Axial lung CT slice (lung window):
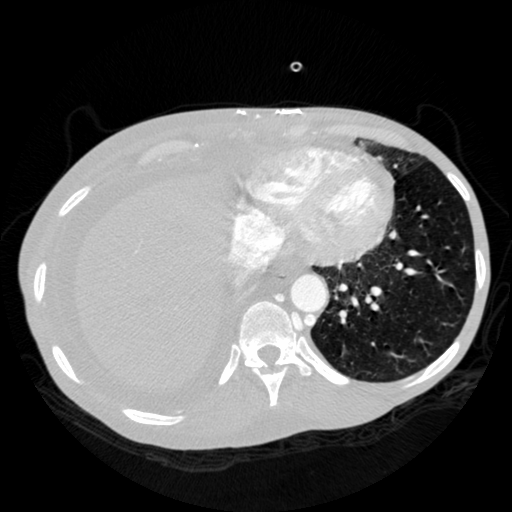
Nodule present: no